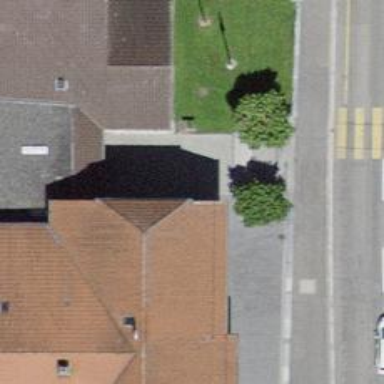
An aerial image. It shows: Set of steps on the road.